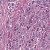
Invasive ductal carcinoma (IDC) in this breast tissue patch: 1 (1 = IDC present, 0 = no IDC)